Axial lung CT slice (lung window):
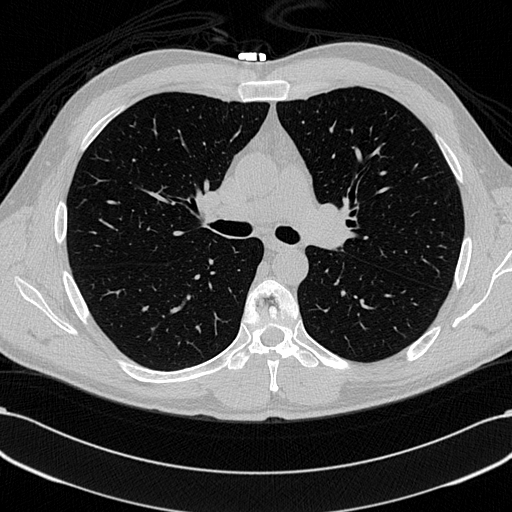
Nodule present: no